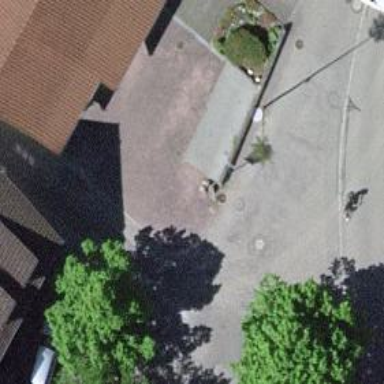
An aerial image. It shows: Bus stop with platform for public transport.